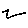
Label: zigzag